Field crop: maize
Growth stage: 2
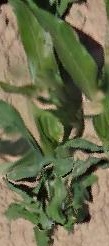
Species: maize